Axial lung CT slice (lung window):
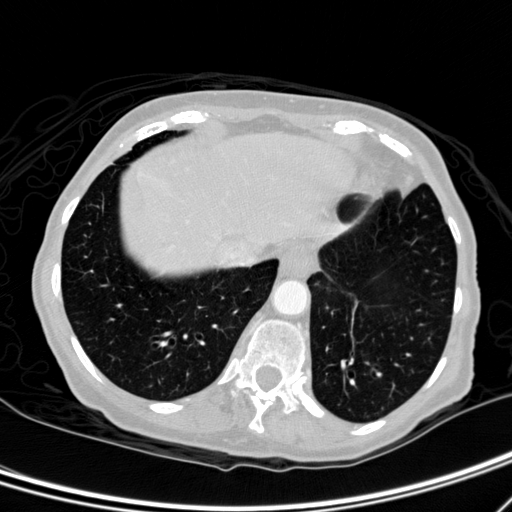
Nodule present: no